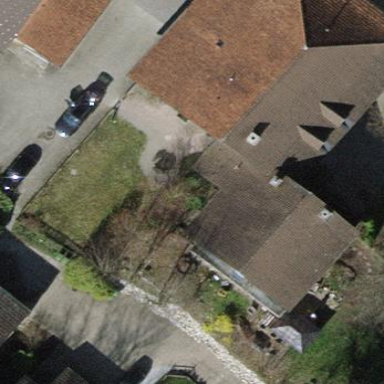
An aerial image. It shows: Terrace building.